Field crop: maize
Growth stage: 2
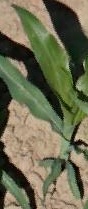
Species: maize